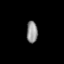
Tissue: lung
Cell type: Epithelial cells
Senescence score: 0.2346
Nuclear area (px): 237
Mean DAPI intensity: 144.435